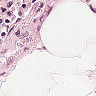
Metastatic tissue present: no